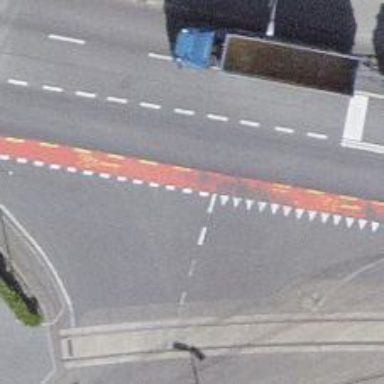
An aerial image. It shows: Road with "give way" sign.